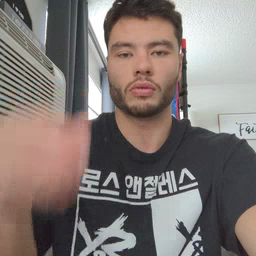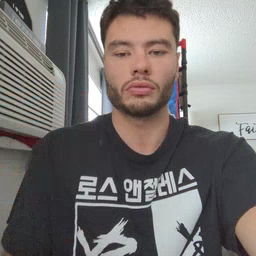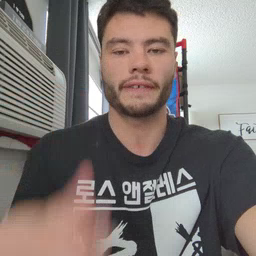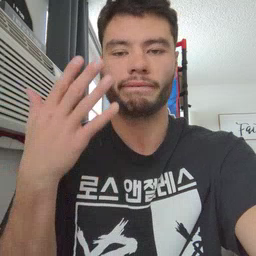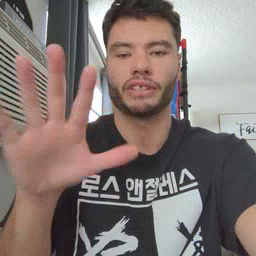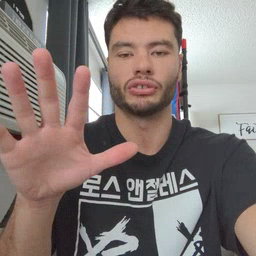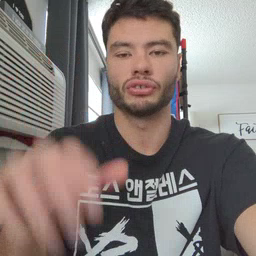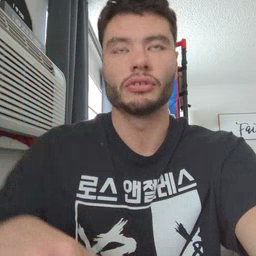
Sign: finish